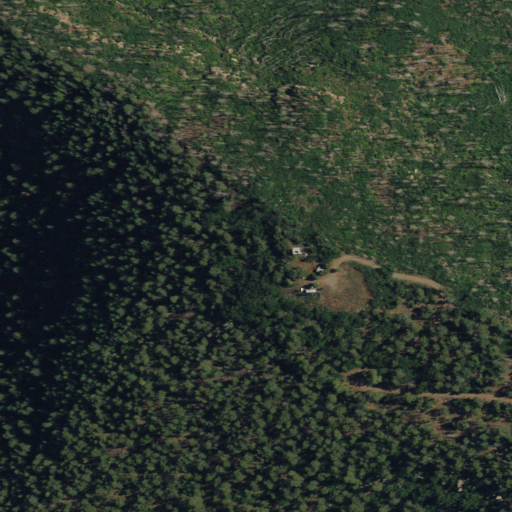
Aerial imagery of mountain in New Mexico named Signal Peak containing evergreen forest, shrub, deciduous forest, and open development